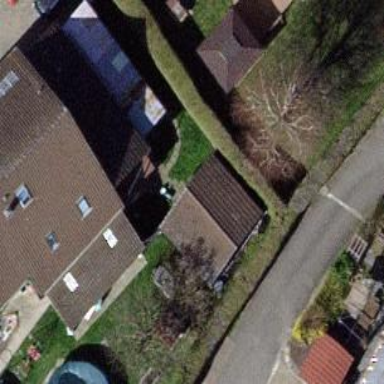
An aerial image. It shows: Shed.